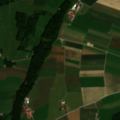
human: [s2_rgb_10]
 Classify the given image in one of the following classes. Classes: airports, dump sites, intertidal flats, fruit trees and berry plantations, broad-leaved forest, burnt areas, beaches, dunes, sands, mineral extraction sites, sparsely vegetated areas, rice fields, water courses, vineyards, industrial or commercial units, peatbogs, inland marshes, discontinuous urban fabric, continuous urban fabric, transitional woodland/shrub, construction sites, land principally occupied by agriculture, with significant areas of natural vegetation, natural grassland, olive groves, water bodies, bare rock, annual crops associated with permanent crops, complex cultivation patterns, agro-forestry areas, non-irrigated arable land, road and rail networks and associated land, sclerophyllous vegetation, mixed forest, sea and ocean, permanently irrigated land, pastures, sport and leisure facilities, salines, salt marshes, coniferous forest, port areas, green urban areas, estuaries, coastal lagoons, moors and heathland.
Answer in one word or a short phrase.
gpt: discontinuous urban fabric, non-irrigated arable land, pastures, land principally occupied by agriculture, with significant areas of natural vegetation, mixed forest